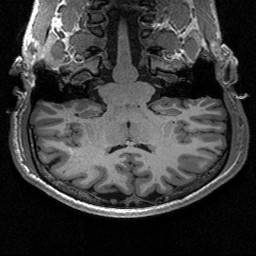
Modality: T1w
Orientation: sagittal
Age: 22
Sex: male
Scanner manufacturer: siemens
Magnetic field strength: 3 T
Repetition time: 2.53 s
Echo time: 0.00267 s